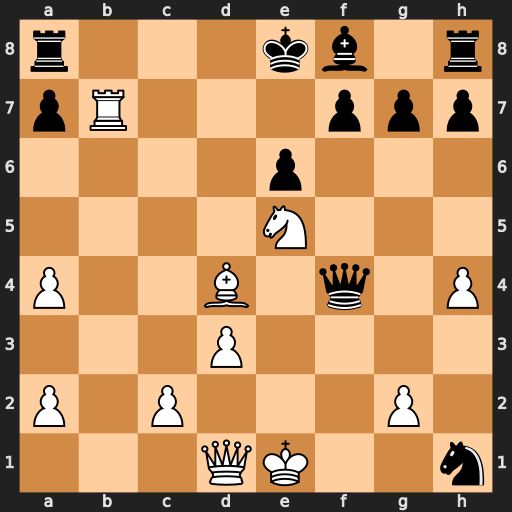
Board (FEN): r3kb1r/pR3ppp/4p3/4N3/P2B1q1P/3P4/P1P3P1/3QK2n
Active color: w
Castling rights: kq
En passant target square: -
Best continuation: Qb1 Bd6 Qb5+ Kf8 Rxf7+ Qxf7 Nxf7